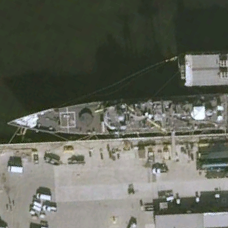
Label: cruiser